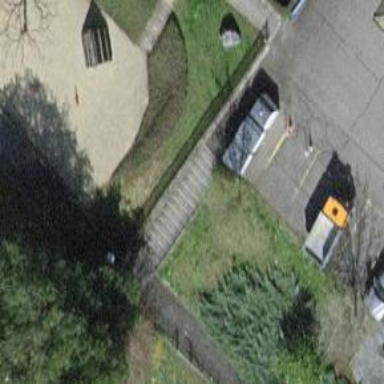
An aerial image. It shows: Paved road with steps.